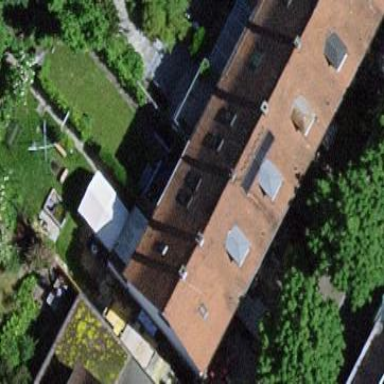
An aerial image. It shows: Terrace building.